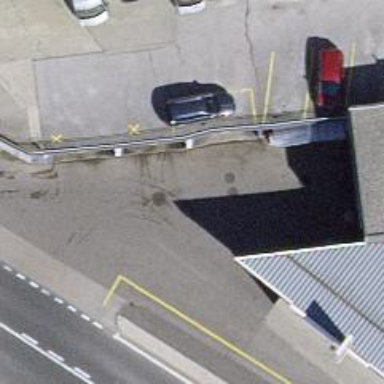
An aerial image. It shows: Car wash facility.